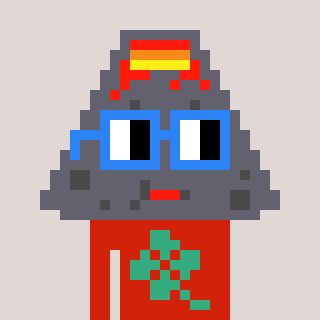
a pixel art character with square blue glasses, a volcano-shaped head and a red-colored body on a warm background